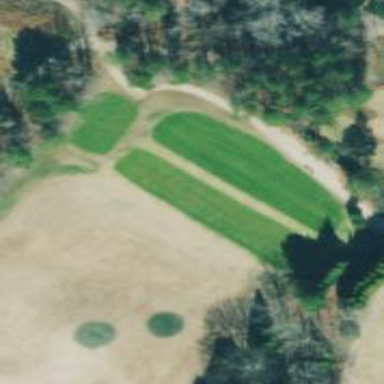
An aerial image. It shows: Golf fairway surrounded by grass.